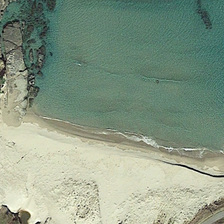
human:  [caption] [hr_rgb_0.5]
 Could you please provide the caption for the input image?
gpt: the ground is yellow and the water is blue .

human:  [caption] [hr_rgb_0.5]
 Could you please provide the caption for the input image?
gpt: white beach is next to a piece of blue ocean .

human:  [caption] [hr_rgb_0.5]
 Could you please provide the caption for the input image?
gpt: white beach is next to a piece of blue ocean .

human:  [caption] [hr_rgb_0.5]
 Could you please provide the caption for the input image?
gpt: this is a beach and the water is beautiful .

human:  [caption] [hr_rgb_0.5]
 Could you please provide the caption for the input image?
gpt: this is a beach and the water is beautiful .